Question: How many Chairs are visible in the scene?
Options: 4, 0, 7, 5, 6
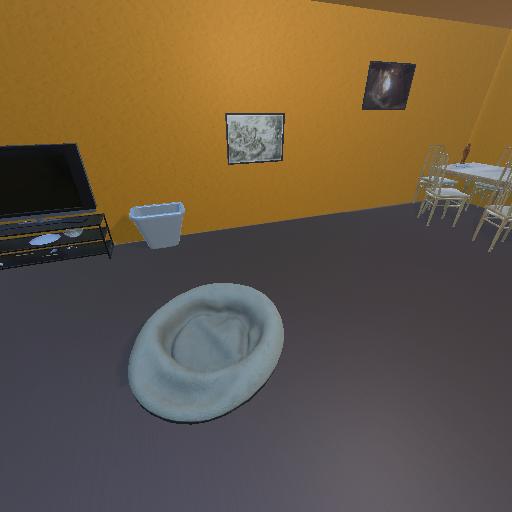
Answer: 4